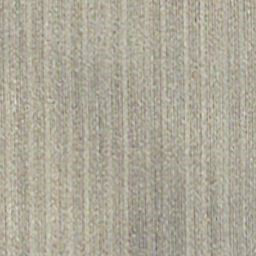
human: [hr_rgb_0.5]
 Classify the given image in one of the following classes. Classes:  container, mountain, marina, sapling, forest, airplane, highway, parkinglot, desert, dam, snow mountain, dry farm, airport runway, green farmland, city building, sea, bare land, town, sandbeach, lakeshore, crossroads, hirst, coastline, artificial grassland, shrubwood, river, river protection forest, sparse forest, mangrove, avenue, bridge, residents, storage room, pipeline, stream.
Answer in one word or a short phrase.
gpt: dry farm